Interaction volume radius: 5 \u00c5
Interaction volume height: 25 \u00c5
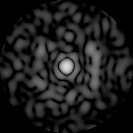
Disorder parameter: 0.8312